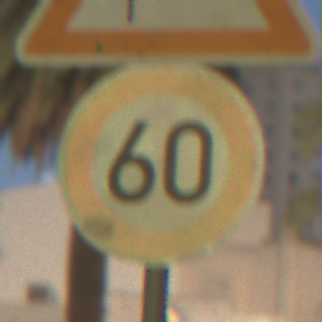
Verkehrszeichen: Geschwindigkeit60
Zusatzzeichen oben: SeitenwindVonLinks
Umgebung: Outdoor, Urban
Tageszeit: SunriseSunset
Wetter: PartlyCloudy
Licht: Natural
Jahreszeit: NotSpecified
Kontrast: LowContrast